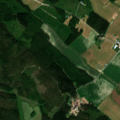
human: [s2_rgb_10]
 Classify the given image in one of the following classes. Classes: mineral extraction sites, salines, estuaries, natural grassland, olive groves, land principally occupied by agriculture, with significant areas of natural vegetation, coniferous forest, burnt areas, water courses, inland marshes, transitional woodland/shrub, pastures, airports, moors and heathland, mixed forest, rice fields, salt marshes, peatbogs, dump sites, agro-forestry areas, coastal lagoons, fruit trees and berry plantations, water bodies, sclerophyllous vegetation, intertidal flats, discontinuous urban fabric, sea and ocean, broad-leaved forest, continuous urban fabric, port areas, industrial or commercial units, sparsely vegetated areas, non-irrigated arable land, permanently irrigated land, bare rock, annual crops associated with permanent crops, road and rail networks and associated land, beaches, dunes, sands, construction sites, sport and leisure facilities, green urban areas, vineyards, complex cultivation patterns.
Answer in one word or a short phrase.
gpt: non-irrigated arable land, land principally occupied by agriculture, with significant areas of natural vegetation, coniferous forest, mixed forest